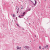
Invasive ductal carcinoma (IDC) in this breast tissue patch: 0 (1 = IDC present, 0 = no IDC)